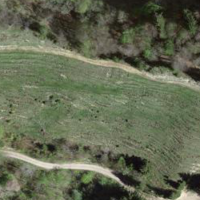
EUNIS habitat code: 26
Species observed at this site:
Argynnis paphia